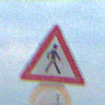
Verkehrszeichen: FussgaengerLinks
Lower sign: VerbotUeberholenEinspurigeFahrzeuge
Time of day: SunriseSunset
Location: Outdoor (RoadRail)
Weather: PartlyCloudy
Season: NotSpecified
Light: Natural